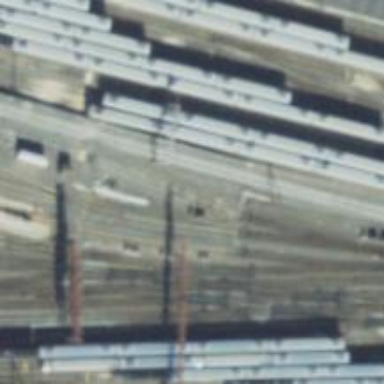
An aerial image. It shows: Railway yard.